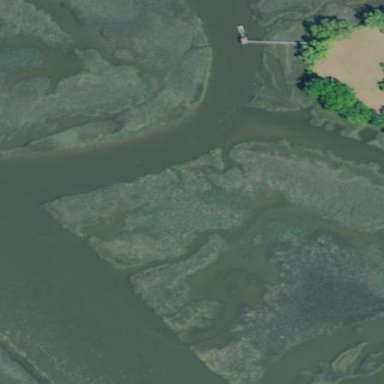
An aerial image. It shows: Wetland area.